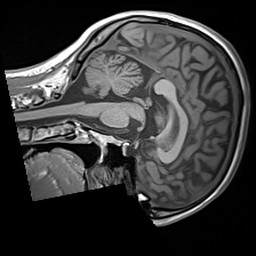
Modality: T1w
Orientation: sagittal
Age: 22
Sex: male
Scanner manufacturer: siemens
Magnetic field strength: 3 T
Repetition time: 1.6 s
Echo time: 0.00236 s